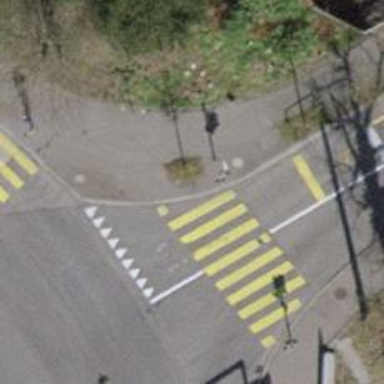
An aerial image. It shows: Kerb serving as barrier.